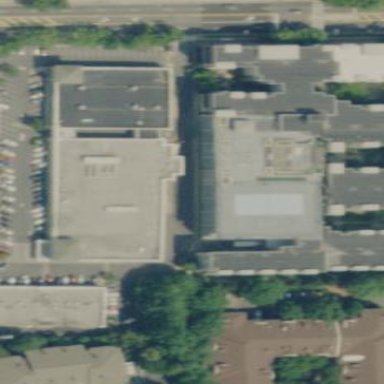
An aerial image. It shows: Building that houses supermarket.